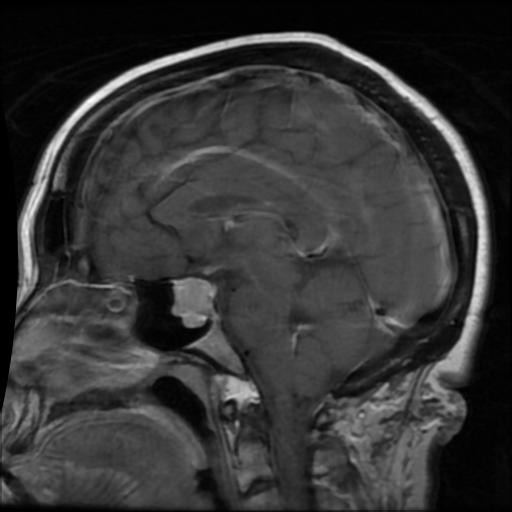
Label: pituitary